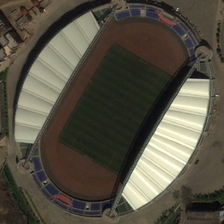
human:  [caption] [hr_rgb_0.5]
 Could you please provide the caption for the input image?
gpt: the big stadium seems a little dark .

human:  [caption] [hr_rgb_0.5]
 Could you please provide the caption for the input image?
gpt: several buildings are near a stadium .

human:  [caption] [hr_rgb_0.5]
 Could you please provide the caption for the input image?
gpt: the big stadium seems a little dark .

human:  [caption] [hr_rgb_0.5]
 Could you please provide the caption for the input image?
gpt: several buildings are near a stadium .

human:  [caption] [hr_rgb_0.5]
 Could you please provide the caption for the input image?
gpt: several buildings are near a stadium .